Question:
I am trying to split a column into two columns:
My dataframe looks like:
'''
Value
4 vs. 6
4 vs. 7
1 vs. 3
5
6 vs. 5
6
3
'''
I want to split Value column by vs. :
I tried:
'''
dataframe[['Today', 'Yesterday']] = dataframe["Value"].str.split("vs.", expand=True)
'''
I have the following output:
'''
Value
4 vs. 6
4 vs. 7
1 vs. 3
5
6 vs. 5
6
3
Today
4
4
1
0
6
0
0
Yesterday
6
7
3
0
5
0
0
'''
I would not expect 0 values when there's no vs.
What I want is:
'''
Value
4 vs. 6
4 vs. 7
1 vs. 3
5
6 vs. 5
6
3
Today
4
4
1
5
6
6
3
Yesterday
6
7
3
5
5
6
3
'''
Thanks for any suggestions.
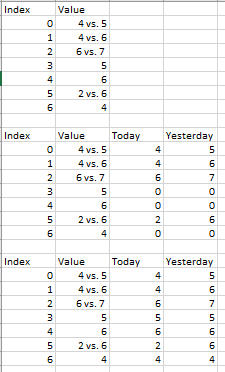
Answer: You could try this, using <URL>:
'''
dataframe["Value"]=dataframe["Value"].apply(lambda x: x+'vs.'+x if 'vs.' not in x else x)
dataframe[['Today', 'Yesterday']] = dataframe["Value"].str.split("vs.", expand=True)
'''